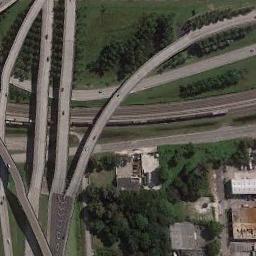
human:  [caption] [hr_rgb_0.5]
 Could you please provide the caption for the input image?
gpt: There are many trees and buildings beside the overpass .

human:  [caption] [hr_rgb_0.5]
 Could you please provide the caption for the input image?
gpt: The directional overpass is over the roads and the overpass is flanked by some buildings and green space .

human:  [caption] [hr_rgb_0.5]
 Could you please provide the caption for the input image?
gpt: The overpass is next to the grass and some trees .

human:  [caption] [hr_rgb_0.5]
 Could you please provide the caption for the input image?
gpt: There are three overpasses built above the other three roads .

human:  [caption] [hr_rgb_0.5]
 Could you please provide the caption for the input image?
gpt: There are some trees and buildings beside the overpass .